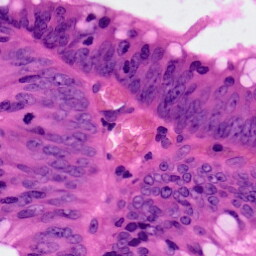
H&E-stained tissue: Colon